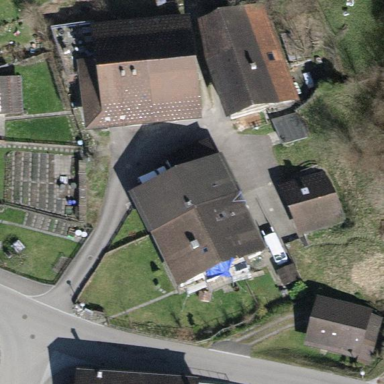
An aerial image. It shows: Building with tiled roof.